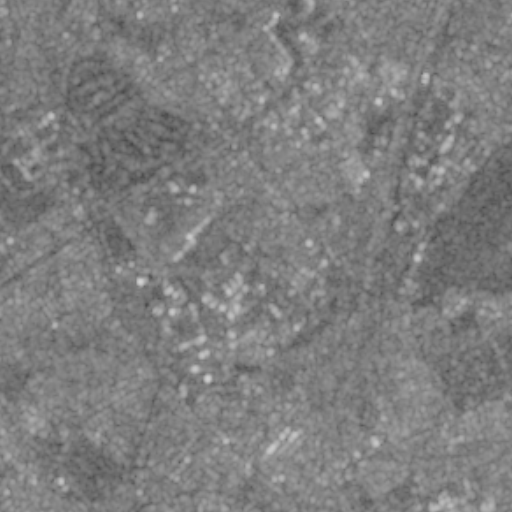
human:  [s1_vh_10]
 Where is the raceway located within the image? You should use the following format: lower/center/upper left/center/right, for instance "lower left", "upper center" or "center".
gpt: The raceway is located in the upper left of the image.
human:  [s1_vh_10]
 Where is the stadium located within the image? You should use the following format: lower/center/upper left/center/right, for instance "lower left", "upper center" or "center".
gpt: The stadium is located in the upper right of the image.
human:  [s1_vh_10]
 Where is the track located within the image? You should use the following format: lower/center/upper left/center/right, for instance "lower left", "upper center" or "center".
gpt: There is no track in the image.

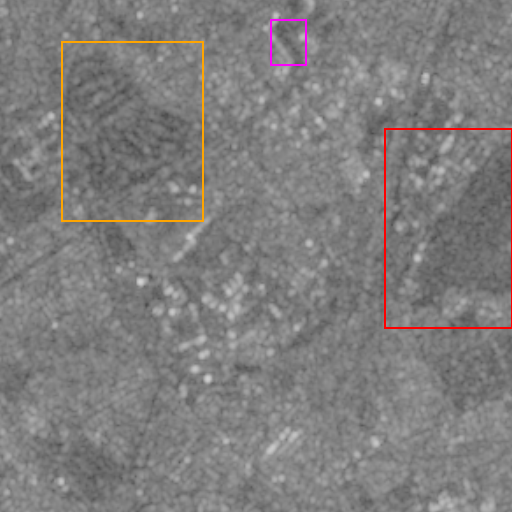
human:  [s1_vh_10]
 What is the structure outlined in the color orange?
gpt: The structure outlined in orange is a park.
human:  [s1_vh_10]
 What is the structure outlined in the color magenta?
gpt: The structure outlined in magenta is a parking lot.
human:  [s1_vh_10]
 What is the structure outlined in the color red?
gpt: The structure outlined in red is a stadium.
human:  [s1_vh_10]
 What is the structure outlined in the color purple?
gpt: There is no purple outline.